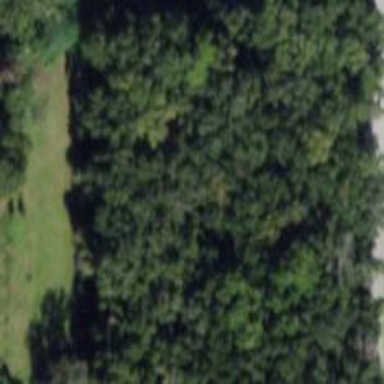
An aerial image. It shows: Mixed woodland area with various types of leaves.